【题型】填空题　【知识点】平面几何　【难度】easy
梯形的上下底分别为3和7，
一腰长为6，
则另一腰长
$x$的取值范围是$\underline{\quad\quad}$
．
【解答】
【答案】$\boldsymbol{2 < x < 10}$
【详解】解：如图，梯形$ABCD$中，$AD \parallel BC$，
$AD = 3$，
$BC = 7$，
$AB = 6$，
$CD = x$，
过$D$作$DE \parallel AB$，
交$BC$于$E$点，
$\because AD \parallel BC$，
$DE \parallel AB$，
$\therefore$ 四边形$ABED$是平行四边形，
$\therefore BE = AD = 3$，
$\therefore CE = BC - BE = 4$，
根据题意得：$6 - 4 < x < 6 + 4$，
即$2 < x < 10$。

故答案为：$\boldsymbol{2 < x < 10}$．
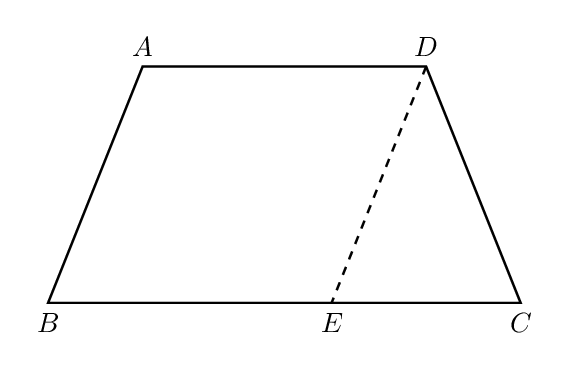